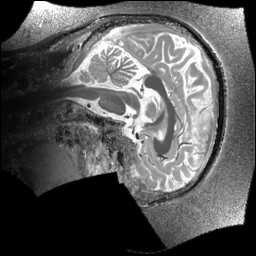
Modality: T1map
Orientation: sagittal
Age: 30
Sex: male
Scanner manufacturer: siemens
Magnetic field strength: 6.98 T
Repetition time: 6 s
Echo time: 0.00283 s